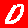
Digit: 0